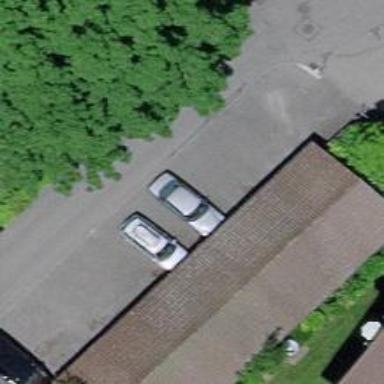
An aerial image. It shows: Group of garages.